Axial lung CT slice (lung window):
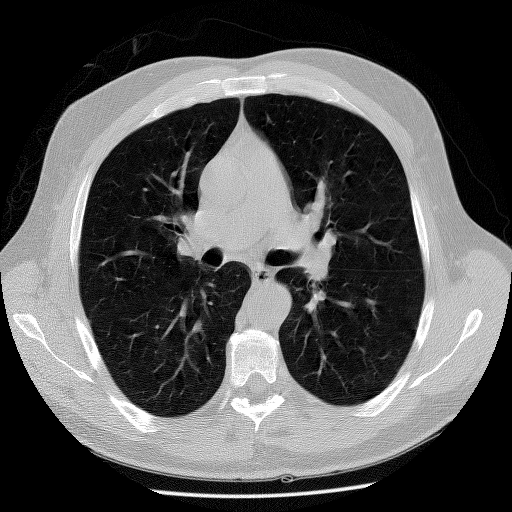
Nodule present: no